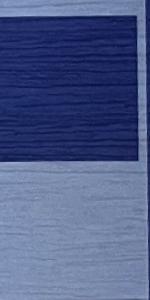
Label: Empty